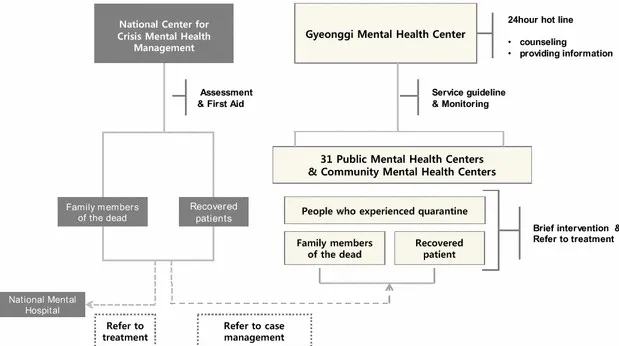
Psychological intervention system for MERS victims.
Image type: chart (chart)